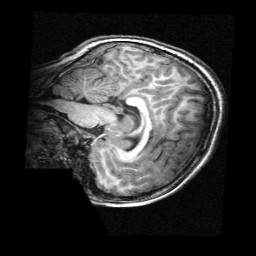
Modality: T1w
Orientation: sagittal
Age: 9
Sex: male
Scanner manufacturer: siemens
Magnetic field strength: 3 T
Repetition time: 2.3 s
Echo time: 0.00336 s